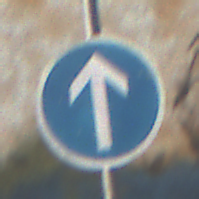
Verkehrszeichen: VorgeschriebeneFahrtrichtungGeradeaus
Umgebung: Outdoor, Urban
Tageszeit: MorningAfternoon
Wetter: PartlyCloudy
Licht: Natural
Jahreszeit: NotSpecified
Kontrast: MediumContrast